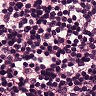
Metastatic tissue present: no